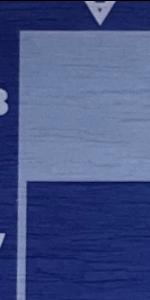
Label: Empty